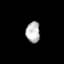
Tissue: prostate
Cell type: Fibroblasts
Senescence score: 0.7948
Nuclear area (px): 287
Mean DAPI intensity: 183.596